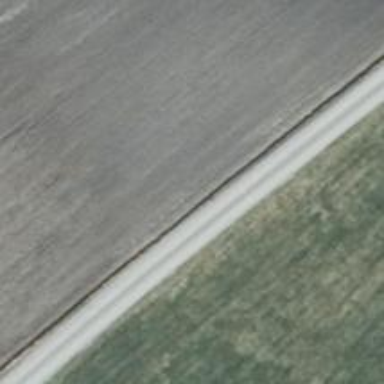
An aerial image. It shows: Track with grade 2 gravel surface.